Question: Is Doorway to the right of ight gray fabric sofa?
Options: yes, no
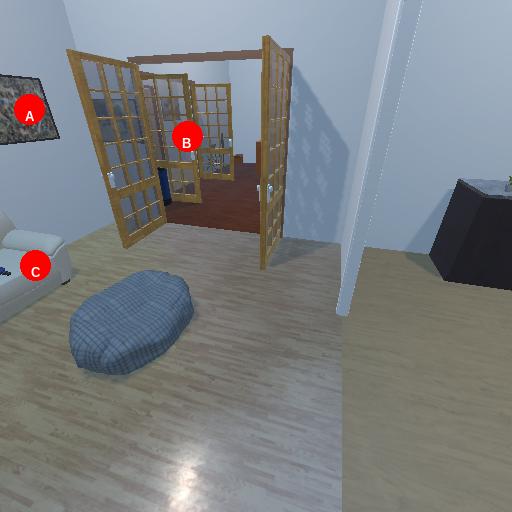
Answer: yes